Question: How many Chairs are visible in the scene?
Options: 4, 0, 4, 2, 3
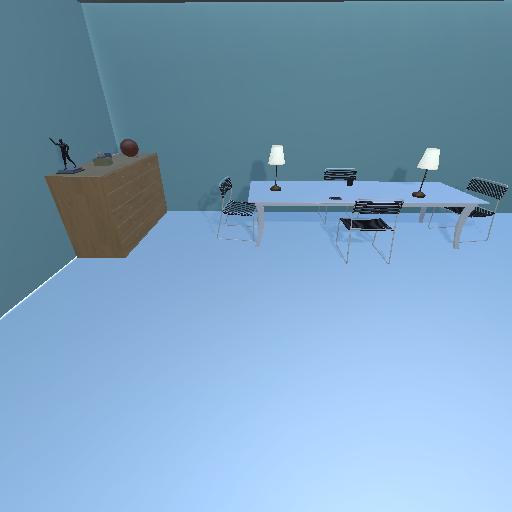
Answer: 4